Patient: sex M, age 44
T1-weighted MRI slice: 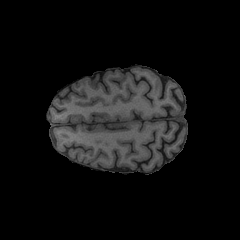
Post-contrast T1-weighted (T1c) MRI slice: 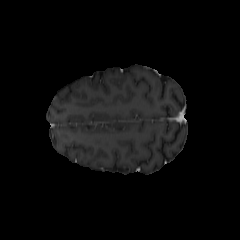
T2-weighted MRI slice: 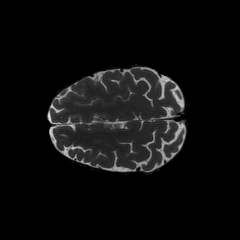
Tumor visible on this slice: no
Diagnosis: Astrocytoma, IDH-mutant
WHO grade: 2